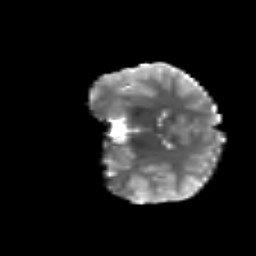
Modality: T2w
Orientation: coronal
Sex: male
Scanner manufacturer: siemens
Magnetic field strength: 3 T
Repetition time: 5 s
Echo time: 0.071 s